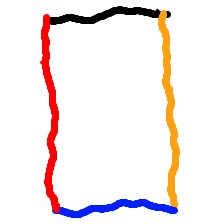
Shape: rectangle